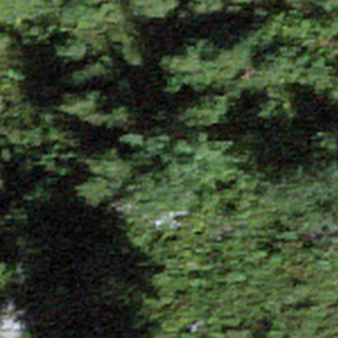
Label: other